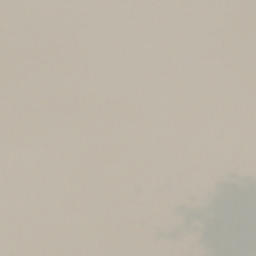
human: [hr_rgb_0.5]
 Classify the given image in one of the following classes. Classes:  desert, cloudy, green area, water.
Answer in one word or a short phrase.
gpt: cloudy